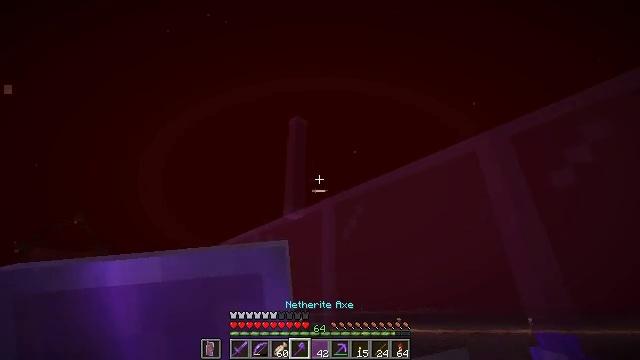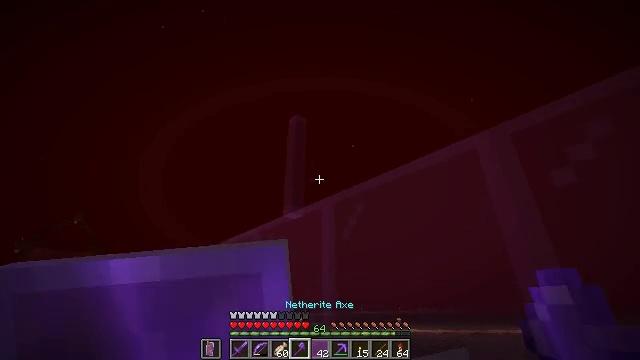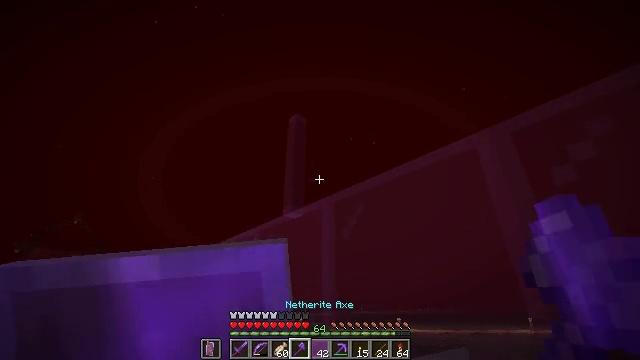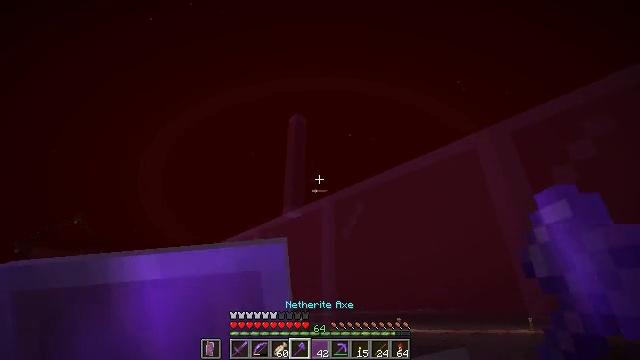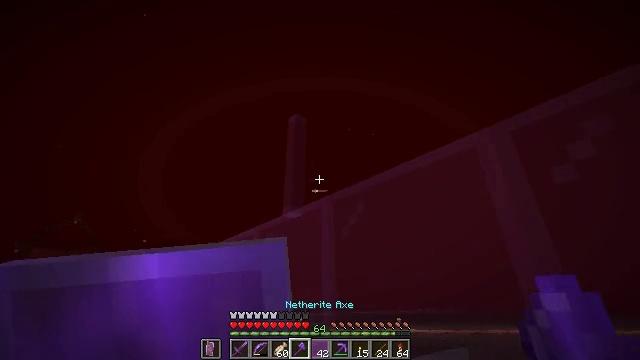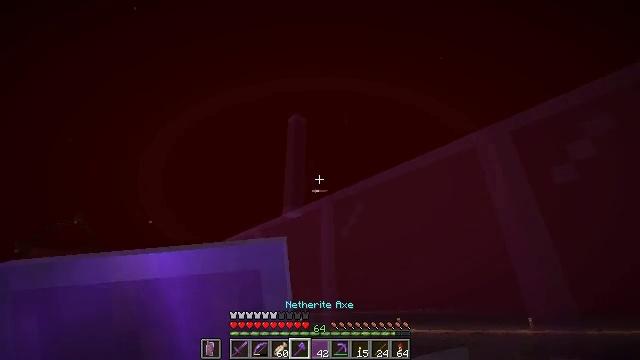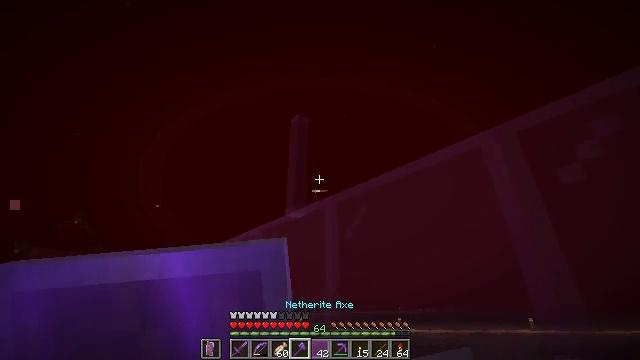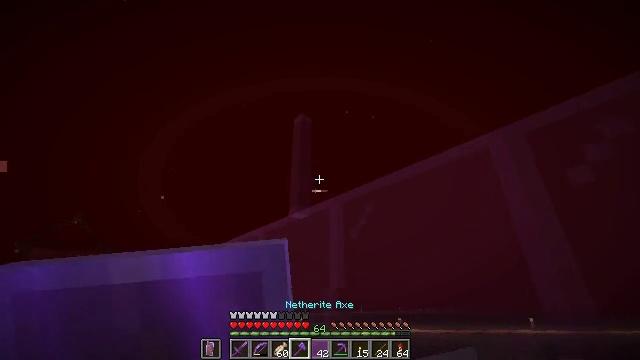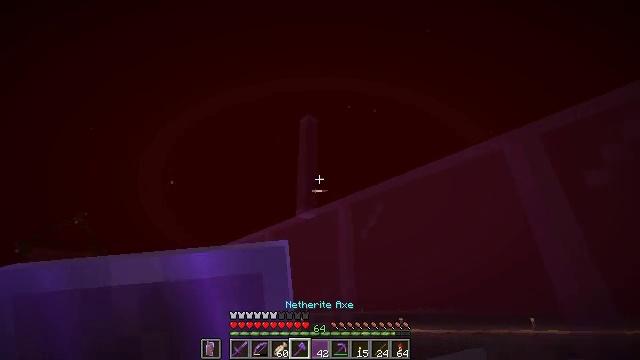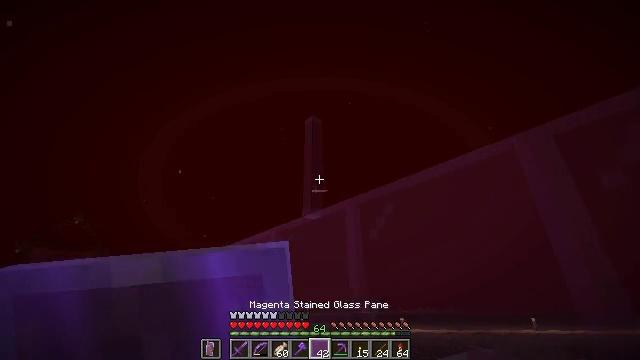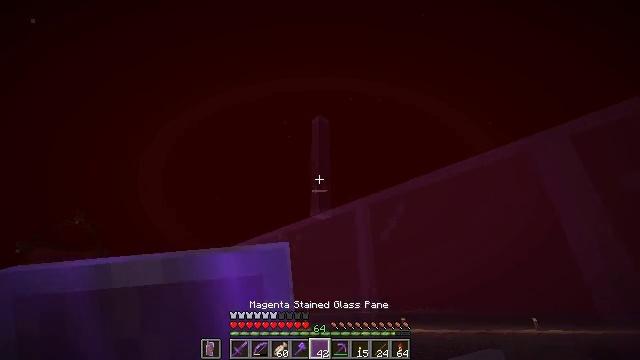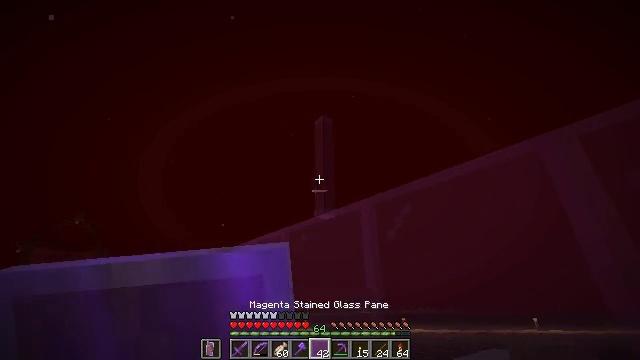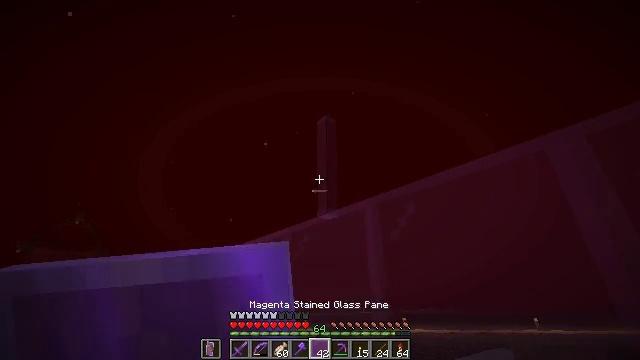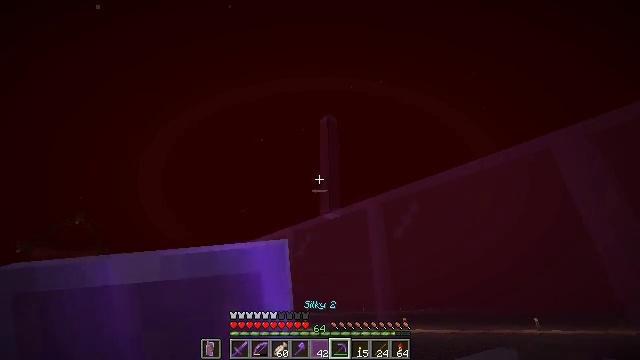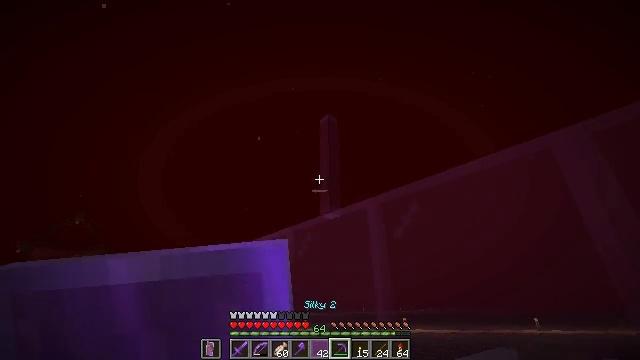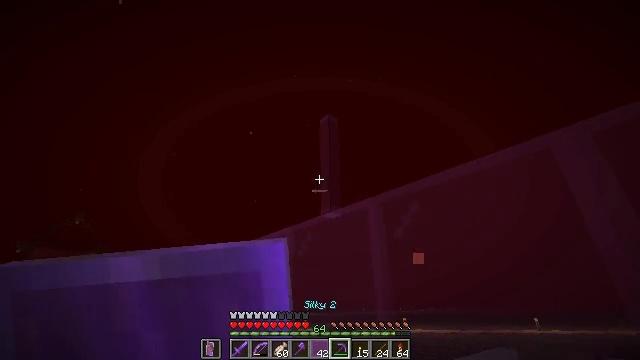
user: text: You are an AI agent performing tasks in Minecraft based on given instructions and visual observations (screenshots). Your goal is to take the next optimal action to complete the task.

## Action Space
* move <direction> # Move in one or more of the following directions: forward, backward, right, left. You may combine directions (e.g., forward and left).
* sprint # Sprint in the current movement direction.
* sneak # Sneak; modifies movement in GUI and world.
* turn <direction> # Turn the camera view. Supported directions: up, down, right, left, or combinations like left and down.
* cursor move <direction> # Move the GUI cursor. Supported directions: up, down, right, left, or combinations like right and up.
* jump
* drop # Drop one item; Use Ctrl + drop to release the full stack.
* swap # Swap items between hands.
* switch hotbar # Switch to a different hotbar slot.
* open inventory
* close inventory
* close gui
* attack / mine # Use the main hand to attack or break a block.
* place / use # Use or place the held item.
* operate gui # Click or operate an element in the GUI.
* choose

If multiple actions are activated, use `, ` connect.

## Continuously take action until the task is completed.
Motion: motion action
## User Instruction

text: Shatter the magenta stained glass pane.
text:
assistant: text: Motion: sneak
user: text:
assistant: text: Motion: sneak
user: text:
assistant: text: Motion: sneak
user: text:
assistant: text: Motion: sneak
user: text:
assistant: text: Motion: sneak
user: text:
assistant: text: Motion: move left, sneak
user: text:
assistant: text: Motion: move left, sneak
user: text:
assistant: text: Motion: move left, sneak
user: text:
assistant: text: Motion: move left, sneak
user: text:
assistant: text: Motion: move left, sneak
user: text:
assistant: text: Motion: sneak
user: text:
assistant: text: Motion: sneak
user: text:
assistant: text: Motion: sneak
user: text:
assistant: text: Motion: sneak
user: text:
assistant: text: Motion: sneak
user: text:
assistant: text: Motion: sneak
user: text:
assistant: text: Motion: sneak
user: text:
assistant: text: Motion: sneak
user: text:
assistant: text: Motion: sneak
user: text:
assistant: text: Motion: sneak, turn right and up
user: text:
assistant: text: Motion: sneak, turn right and up
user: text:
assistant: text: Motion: sneak
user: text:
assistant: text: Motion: sneak
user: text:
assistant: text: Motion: sneak
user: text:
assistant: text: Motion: sneak
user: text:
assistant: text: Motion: sneak
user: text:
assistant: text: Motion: sneak
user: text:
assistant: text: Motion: sneak
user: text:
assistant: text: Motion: sneak, attack / mine
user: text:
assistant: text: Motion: sneak, attack / mine